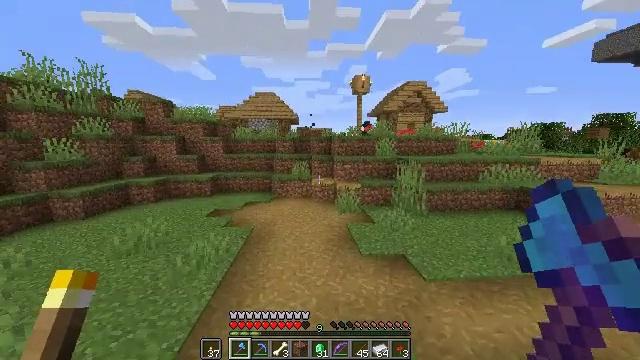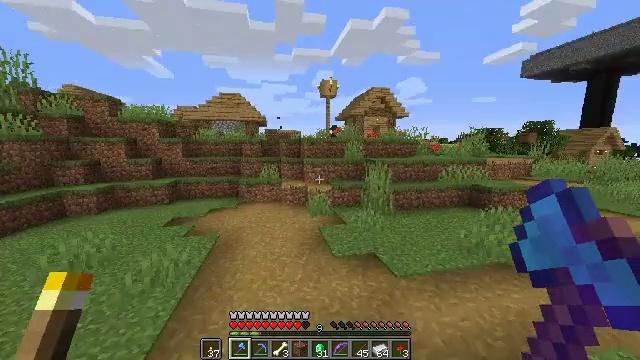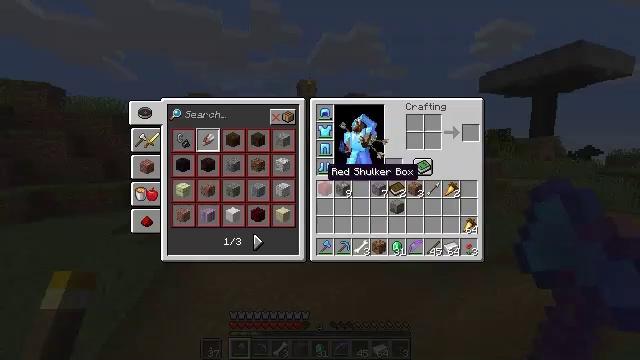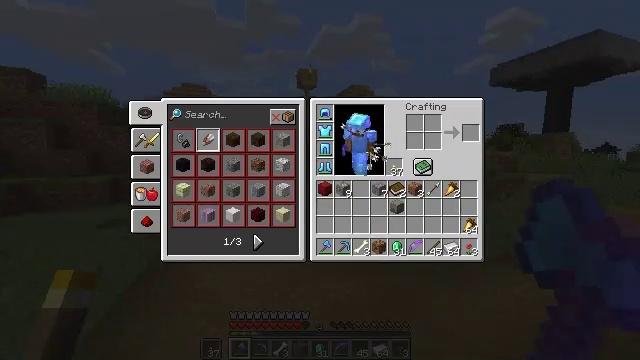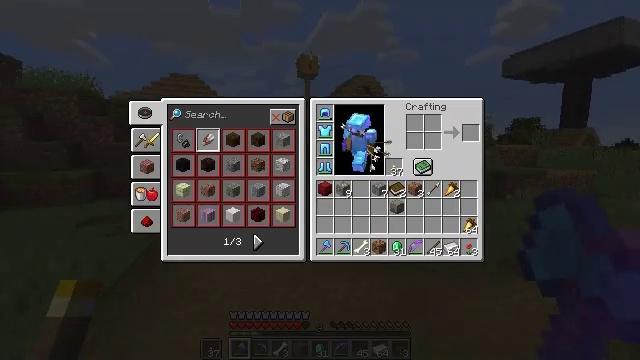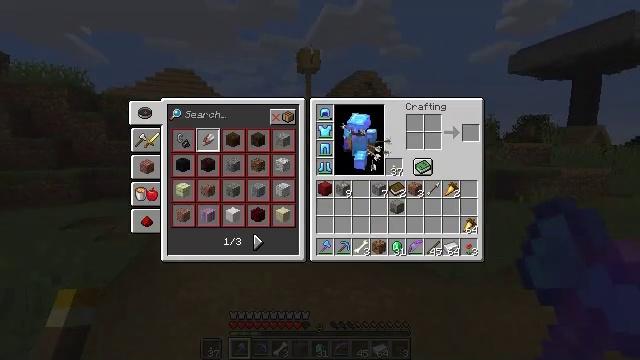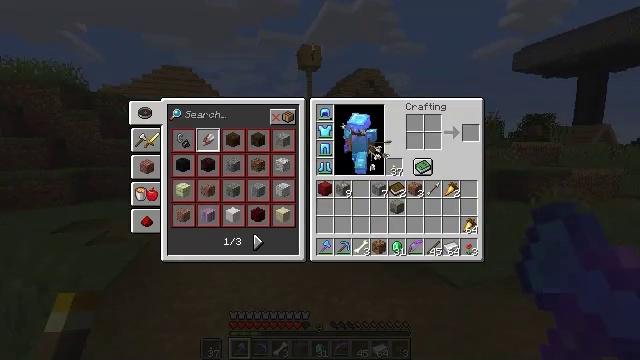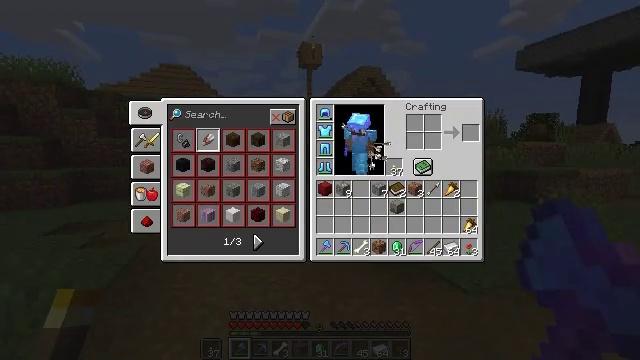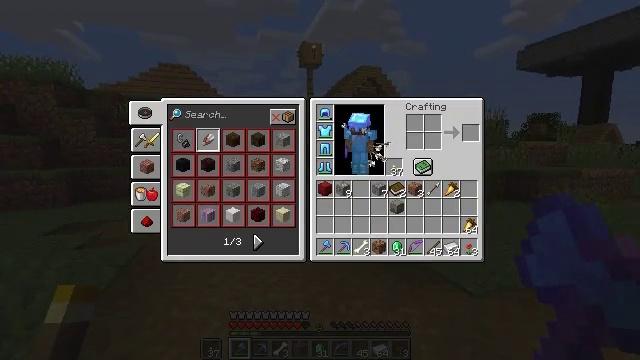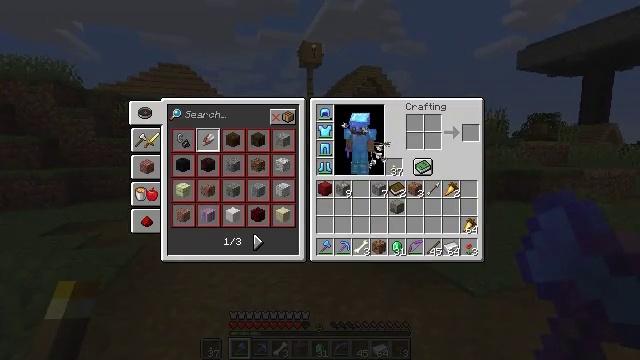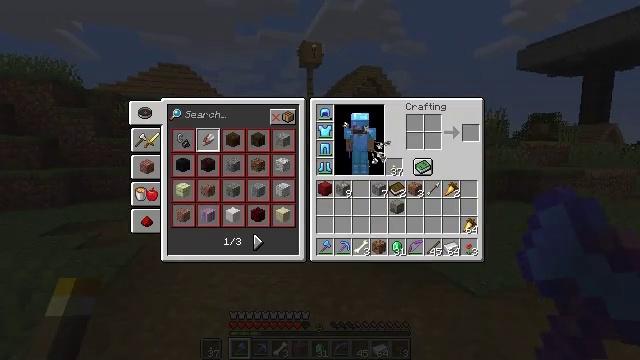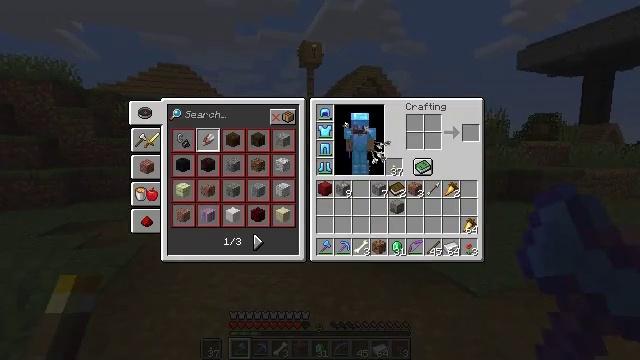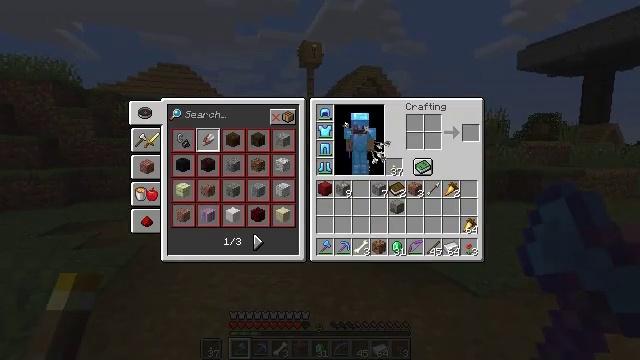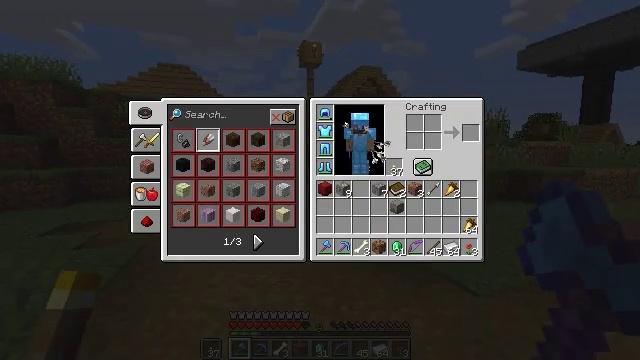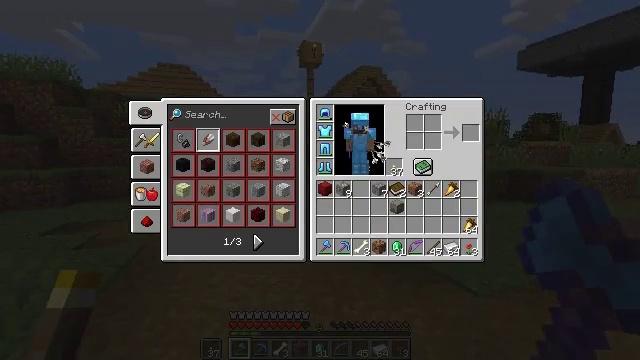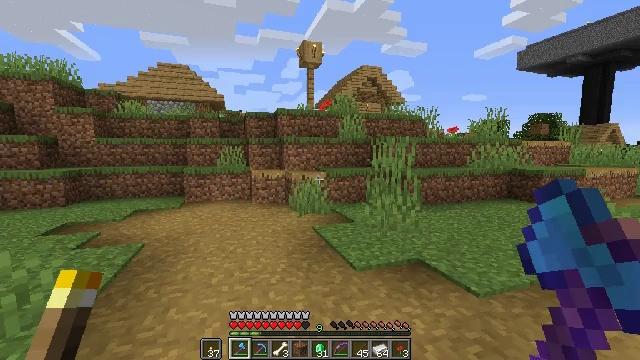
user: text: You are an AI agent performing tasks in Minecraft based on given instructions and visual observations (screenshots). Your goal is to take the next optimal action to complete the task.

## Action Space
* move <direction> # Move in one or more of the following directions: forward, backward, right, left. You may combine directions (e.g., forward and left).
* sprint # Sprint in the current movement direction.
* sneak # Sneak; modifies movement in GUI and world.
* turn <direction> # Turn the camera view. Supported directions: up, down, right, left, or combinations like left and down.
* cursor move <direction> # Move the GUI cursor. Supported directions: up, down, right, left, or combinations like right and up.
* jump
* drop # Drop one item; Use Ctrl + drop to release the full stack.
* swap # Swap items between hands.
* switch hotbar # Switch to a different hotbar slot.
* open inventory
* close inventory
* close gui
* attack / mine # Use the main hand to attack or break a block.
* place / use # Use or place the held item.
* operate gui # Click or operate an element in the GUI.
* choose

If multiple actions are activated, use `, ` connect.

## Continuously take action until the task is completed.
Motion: motion action
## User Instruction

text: Create an arrow in the crafting menu.
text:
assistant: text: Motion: move forward, sprint, turn right, jump
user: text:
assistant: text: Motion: move forward, sprint, turn right and up, jump, open inventory
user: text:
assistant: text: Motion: move forward, sprint, open inventory
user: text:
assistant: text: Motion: move forward, cursor move right, open inventory
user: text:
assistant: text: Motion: no_op
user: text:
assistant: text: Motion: no_op
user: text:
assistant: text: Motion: no_op
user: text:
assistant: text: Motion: cursor move right
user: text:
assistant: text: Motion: cursor move right and up
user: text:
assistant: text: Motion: no_op
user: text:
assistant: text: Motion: no_op
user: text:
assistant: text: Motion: no_op
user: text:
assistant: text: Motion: no_op
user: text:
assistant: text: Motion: no_op
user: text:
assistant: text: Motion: close inventory
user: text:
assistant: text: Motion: close inventory
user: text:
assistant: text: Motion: move forward, sprint, close inventory
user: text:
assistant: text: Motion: move forward, sprint
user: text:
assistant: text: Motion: move forward, sprint
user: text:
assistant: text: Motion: move forward, sprint
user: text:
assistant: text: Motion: move forward, sprint
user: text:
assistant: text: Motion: move forward, sprint
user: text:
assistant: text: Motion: move forward, sprint
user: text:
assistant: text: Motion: move forward, sprint
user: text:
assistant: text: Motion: move forward, sprint
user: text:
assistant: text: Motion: move forward, sprint, turn up
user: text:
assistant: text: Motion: move forward, sprint
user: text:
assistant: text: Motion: move forward, sprint
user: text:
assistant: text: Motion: move forward, sprint, turn left and down
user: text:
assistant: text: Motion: move forward, sprint, turn left